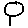
Label: moon